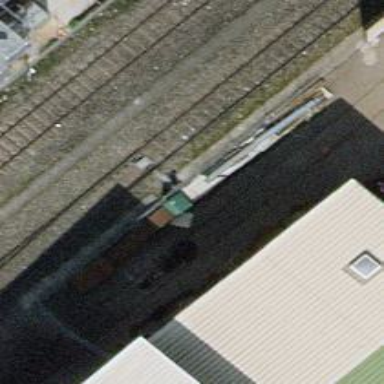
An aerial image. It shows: Single-track spur railway line.